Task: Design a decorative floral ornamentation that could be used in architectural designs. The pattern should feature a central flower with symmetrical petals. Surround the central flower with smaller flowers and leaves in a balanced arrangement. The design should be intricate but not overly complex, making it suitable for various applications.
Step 1691:
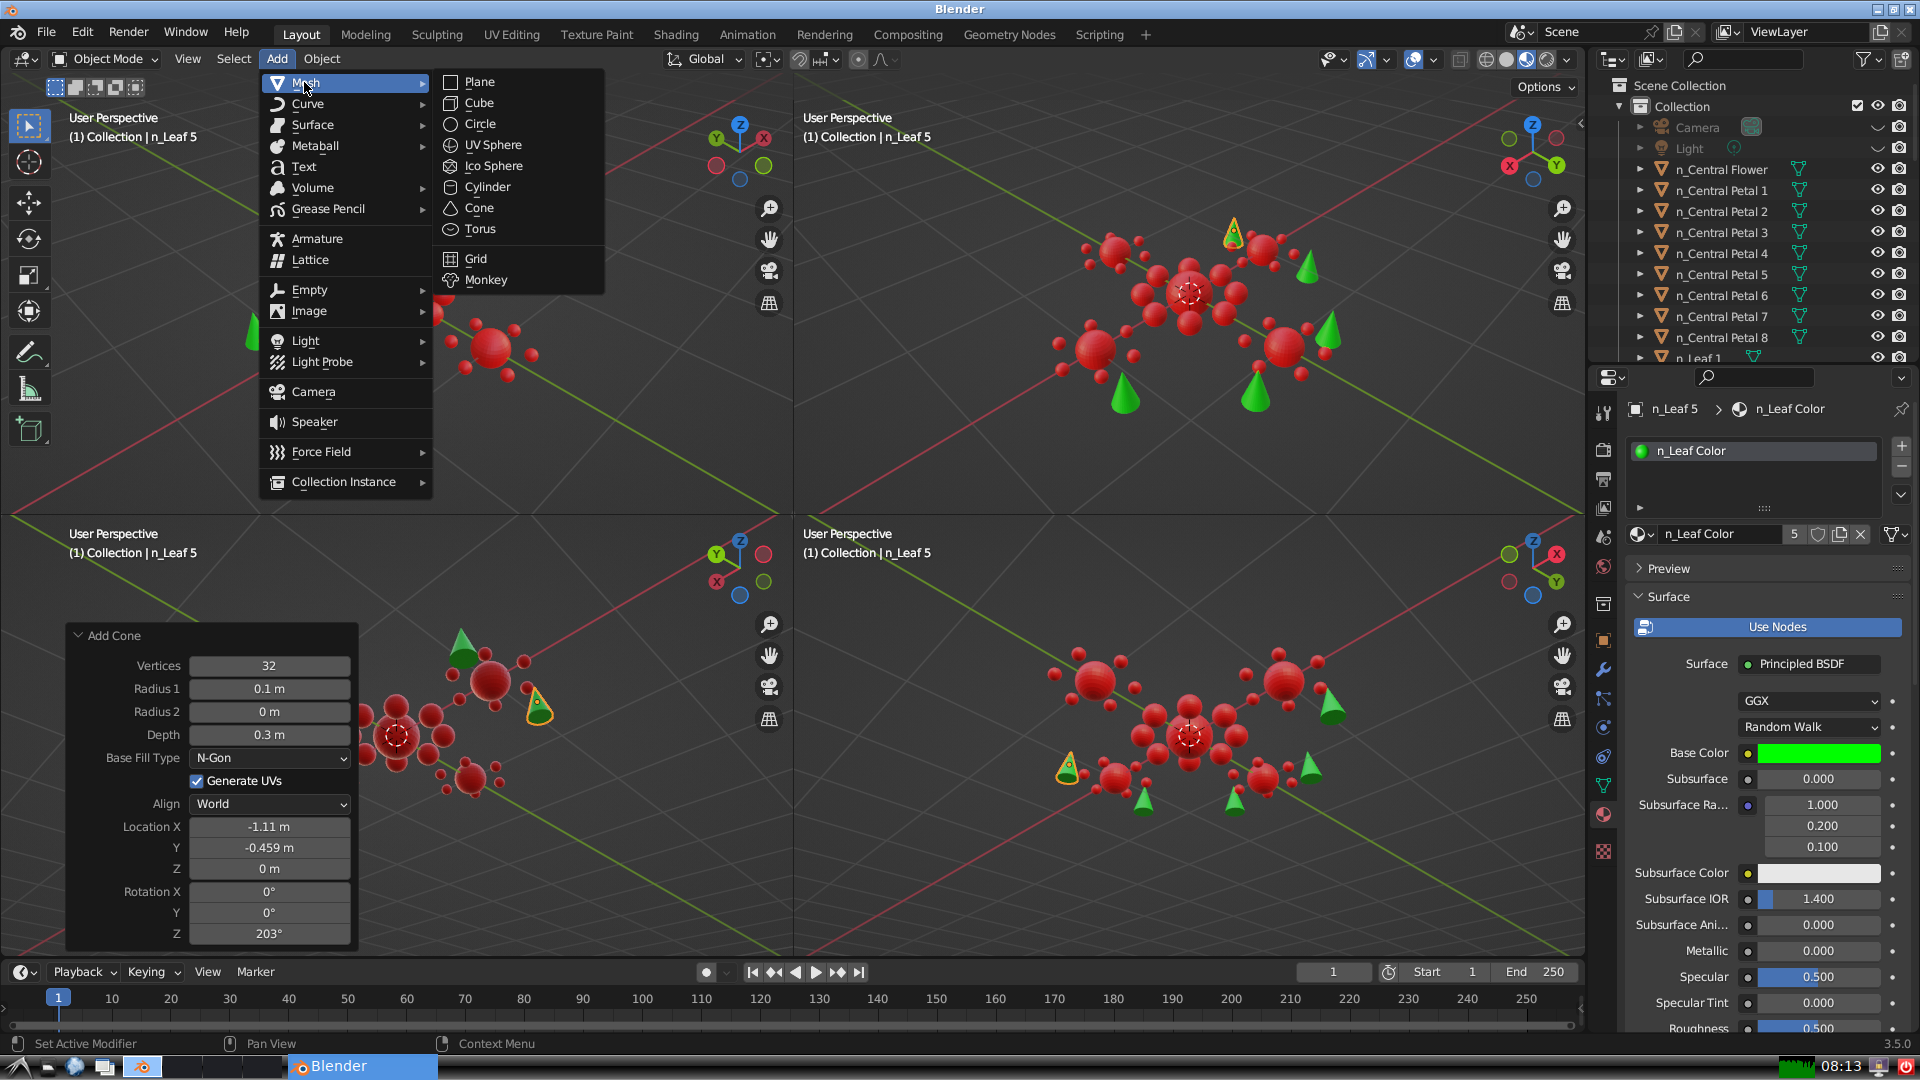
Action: {"mouse_move": [499, 210]}